Field crop: tomato
Growth stage: 2
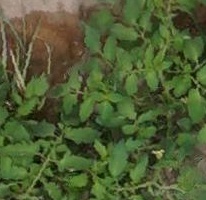
Species: tomato